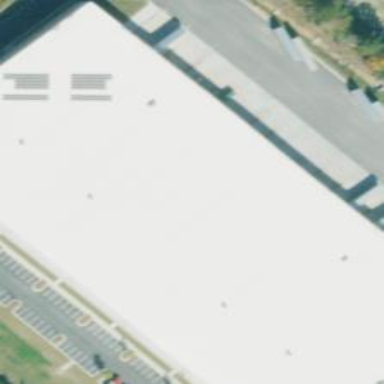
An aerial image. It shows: Warehouse.